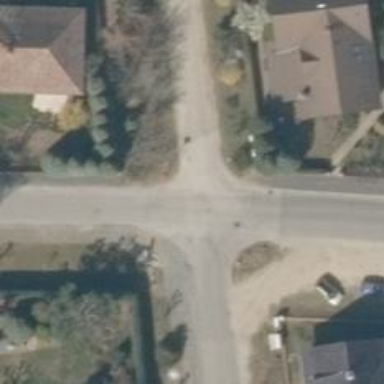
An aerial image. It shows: Residential road with gravel surface and no sidewalk.